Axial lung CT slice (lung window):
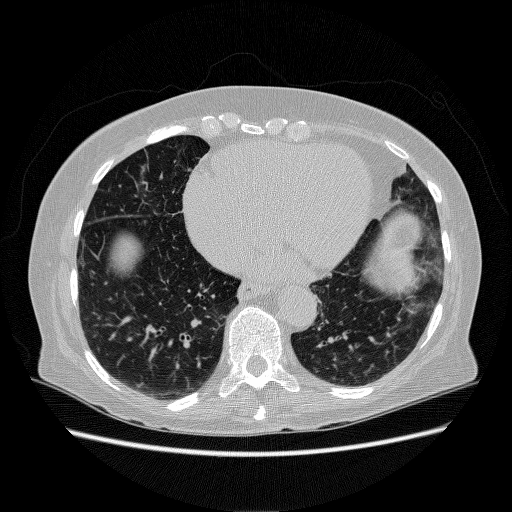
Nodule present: no